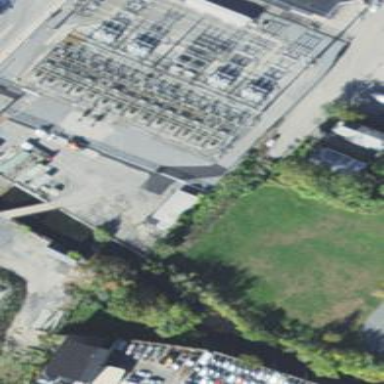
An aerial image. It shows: Outdoor distribution power substation.